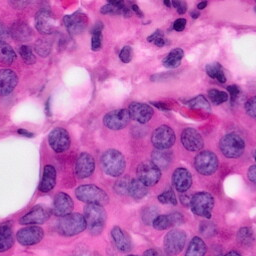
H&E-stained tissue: Pancreatic